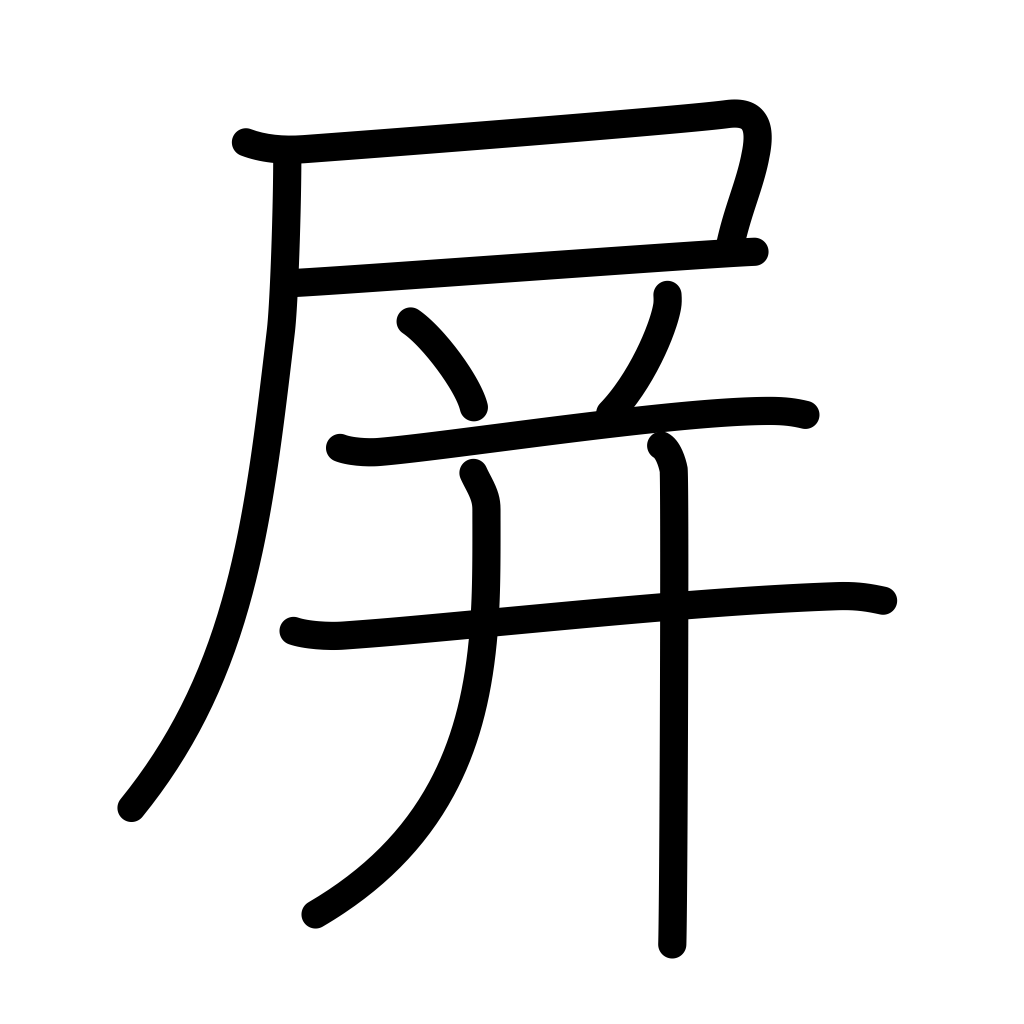
Meaning: wall, fence